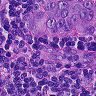
Metastatic tissue present: yes